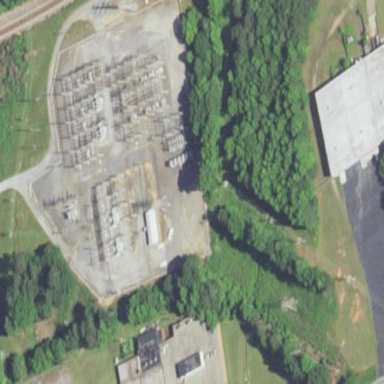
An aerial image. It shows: Power substation with transmission level designation. It is enclosed by fence.